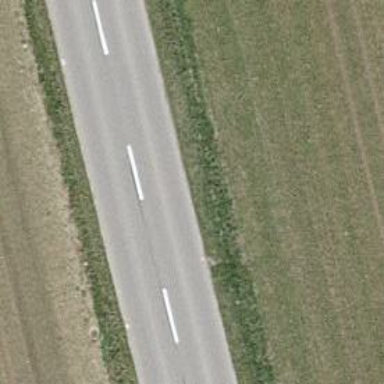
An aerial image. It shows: Tertiary road.